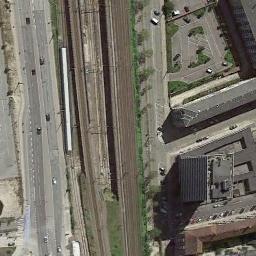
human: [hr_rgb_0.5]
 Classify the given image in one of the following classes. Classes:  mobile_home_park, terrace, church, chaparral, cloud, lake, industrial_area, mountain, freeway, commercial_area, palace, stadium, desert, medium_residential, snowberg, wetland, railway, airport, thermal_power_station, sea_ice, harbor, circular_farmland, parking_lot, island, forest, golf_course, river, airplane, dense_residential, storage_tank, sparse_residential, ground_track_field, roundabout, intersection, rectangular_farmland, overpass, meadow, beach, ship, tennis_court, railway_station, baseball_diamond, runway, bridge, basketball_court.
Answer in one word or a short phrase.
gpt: railway